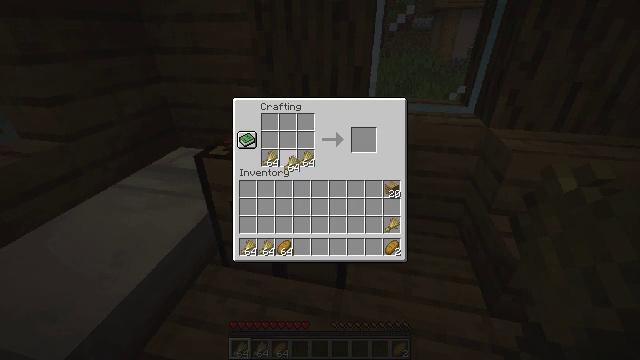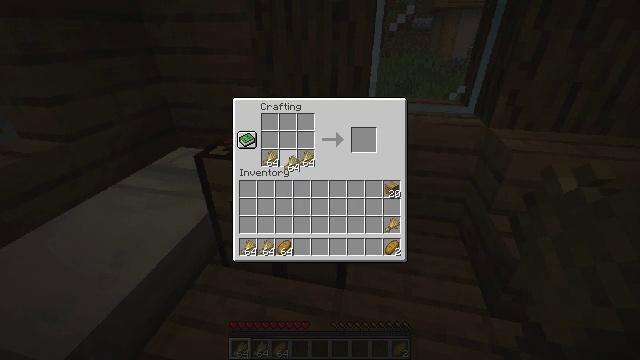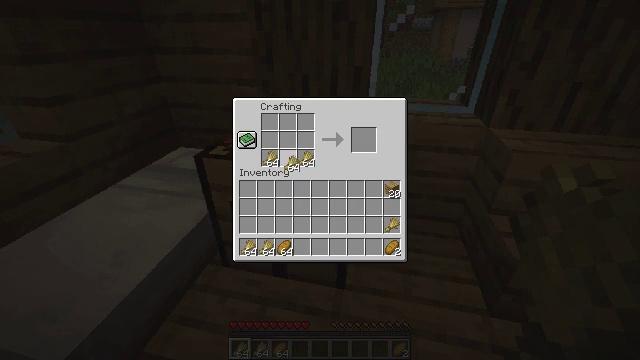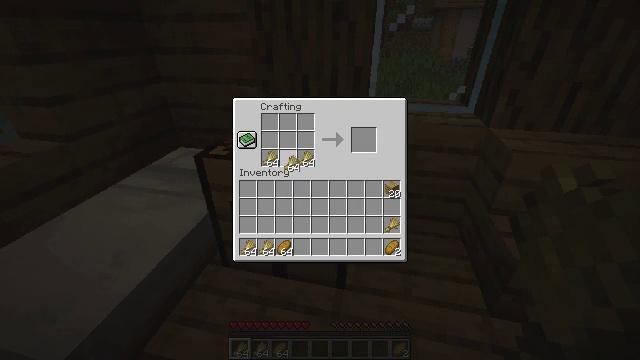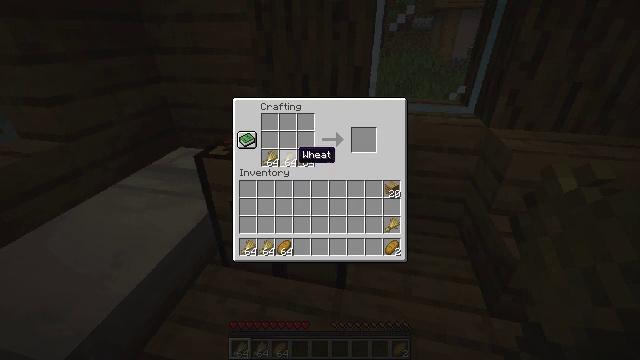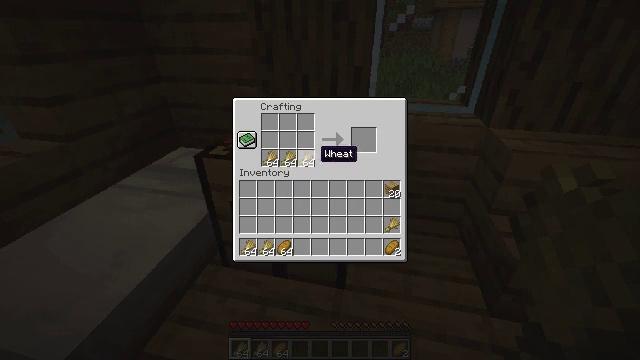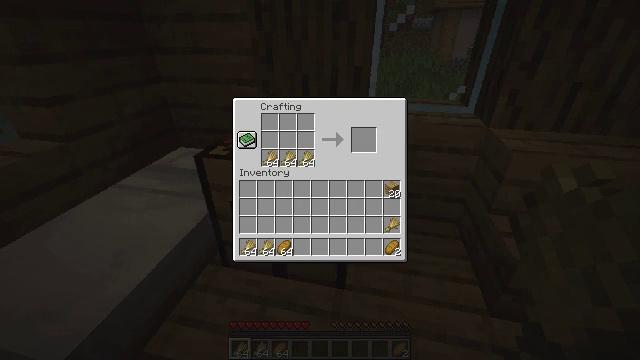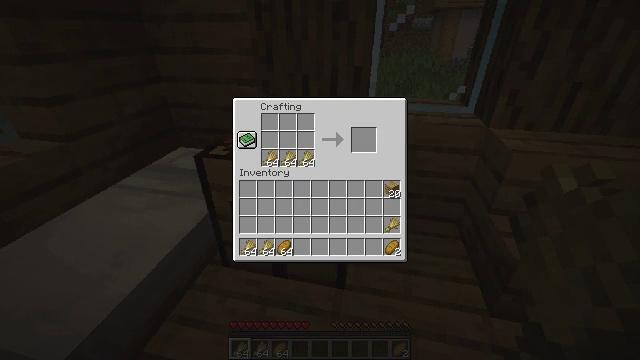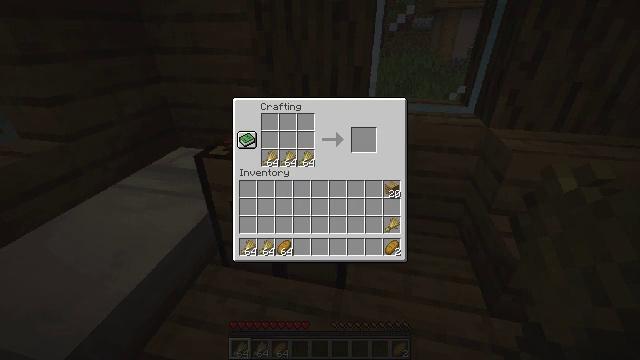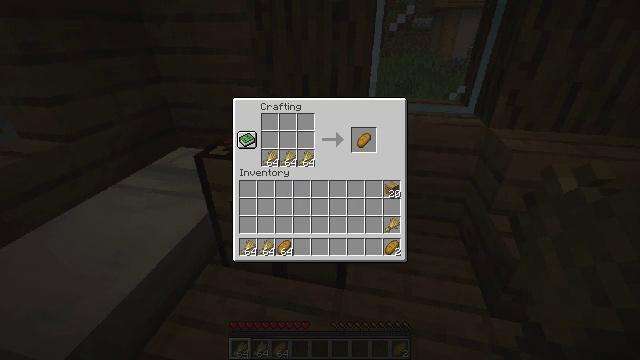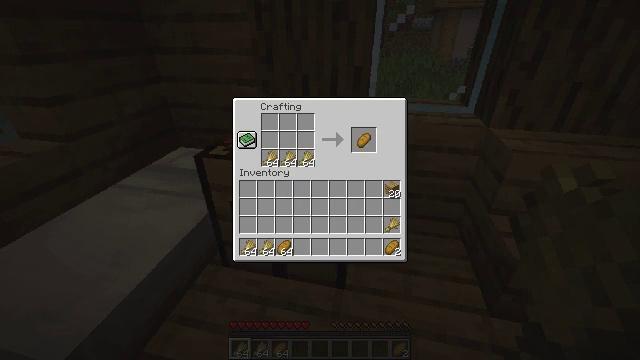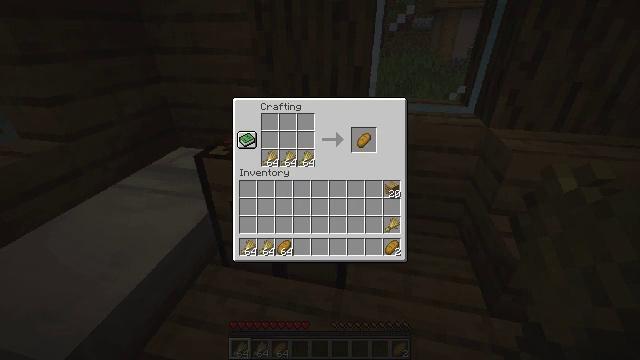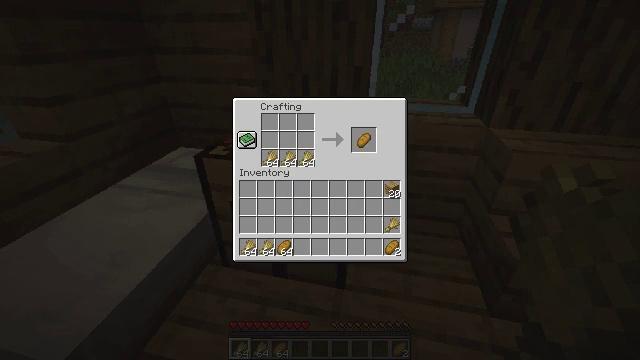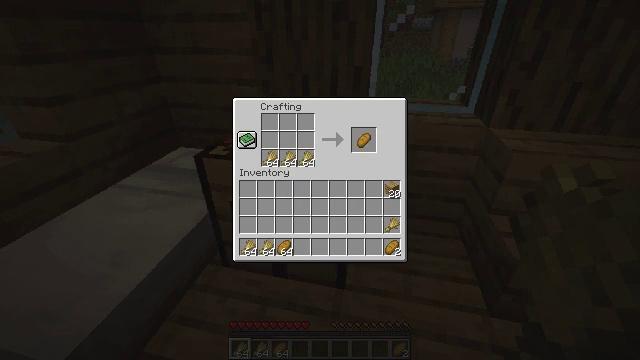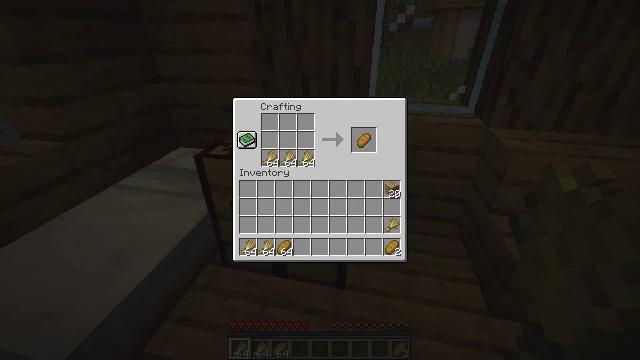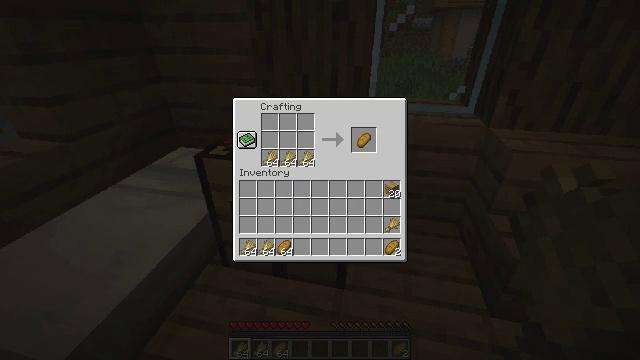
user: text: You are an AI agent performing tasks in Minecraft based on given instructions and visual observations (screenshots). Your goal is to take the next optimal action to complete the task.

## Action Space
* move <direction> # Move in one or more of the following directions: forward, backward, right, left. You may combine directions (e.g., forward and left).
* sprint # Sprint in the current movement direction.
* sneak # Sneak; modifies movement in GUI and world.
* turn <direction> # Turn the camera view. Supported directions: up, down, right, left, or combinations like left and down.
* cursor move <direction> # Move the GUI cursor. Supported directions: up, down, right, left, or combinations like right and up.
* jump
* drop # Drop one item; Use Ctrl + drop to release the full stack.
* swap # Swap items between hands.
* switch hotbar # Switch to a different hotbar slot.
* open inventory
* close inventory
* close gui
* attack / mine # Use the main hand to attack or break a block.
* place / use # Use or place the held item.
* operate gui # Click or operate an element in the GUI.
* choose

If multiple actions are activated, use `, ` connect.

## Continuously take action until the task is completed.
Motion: motion action
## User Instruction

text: Make some bread using three wheat.
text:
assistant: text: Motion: operate gui
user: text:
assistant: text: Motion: operate gui
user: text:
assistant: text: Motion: operate gui
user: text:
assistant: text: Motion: no_op
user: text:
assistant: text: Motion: cursor move right
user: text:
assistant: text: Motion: cursor move right
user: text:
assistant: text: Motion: cursor move right
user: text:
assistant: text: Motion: sneak
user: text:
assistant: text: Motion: sneak, cursor move left
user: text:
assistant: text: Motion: sneak, cursor move left and up
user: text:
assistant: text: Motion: sneak, cursor move left
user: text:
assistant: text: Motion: sneak, cursor move left
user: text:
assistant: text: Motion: sneak
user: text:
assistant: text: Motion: sneak
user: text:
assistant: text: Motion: sneak
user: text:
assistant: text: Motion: sneak, cursor move left
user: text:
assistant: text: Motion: sneak
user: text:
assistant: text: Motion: sneak, operate gui
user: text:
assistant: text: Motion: sneak, operate gui
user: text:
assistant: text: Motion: sneak, operate gui
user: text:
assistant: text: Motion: sneak
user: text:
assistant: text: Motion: sneak
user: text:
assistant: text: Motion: sneak, cursor move left and down
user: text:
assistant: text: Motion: sneak, cursor move left and down
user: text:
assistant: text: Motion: sneak
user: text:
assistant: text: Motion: no_op
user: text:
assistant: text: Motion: no_op
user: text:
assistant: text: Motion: no_op
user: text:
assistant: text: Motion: no_op
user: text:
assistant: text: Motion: cursor move up